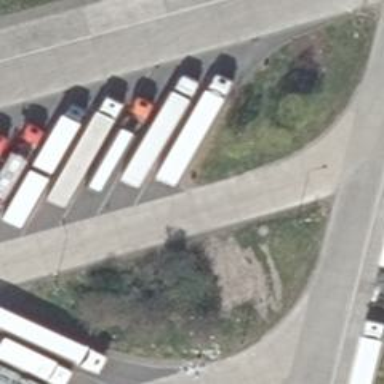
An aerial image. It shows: Asphalt parking aisle along service road.